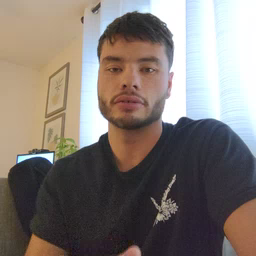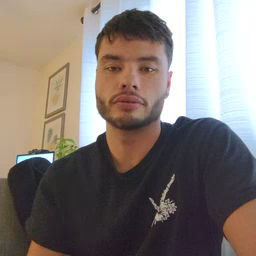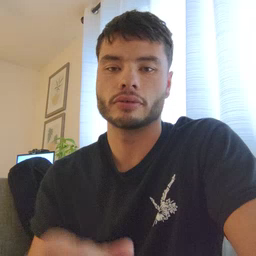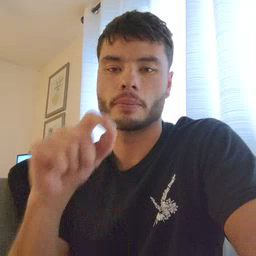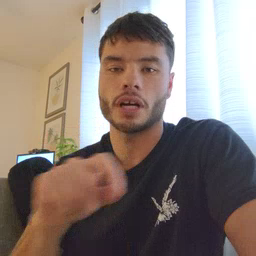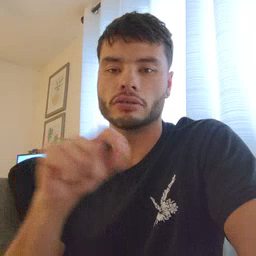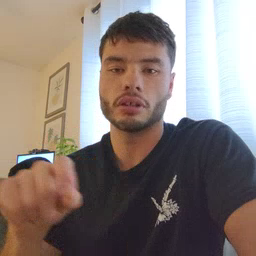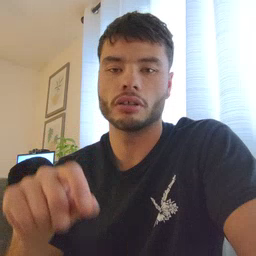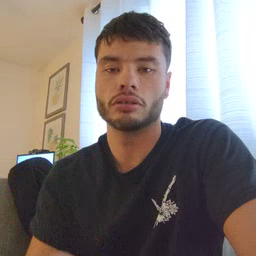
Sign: pencil